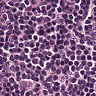
Metastatic tissue present: no